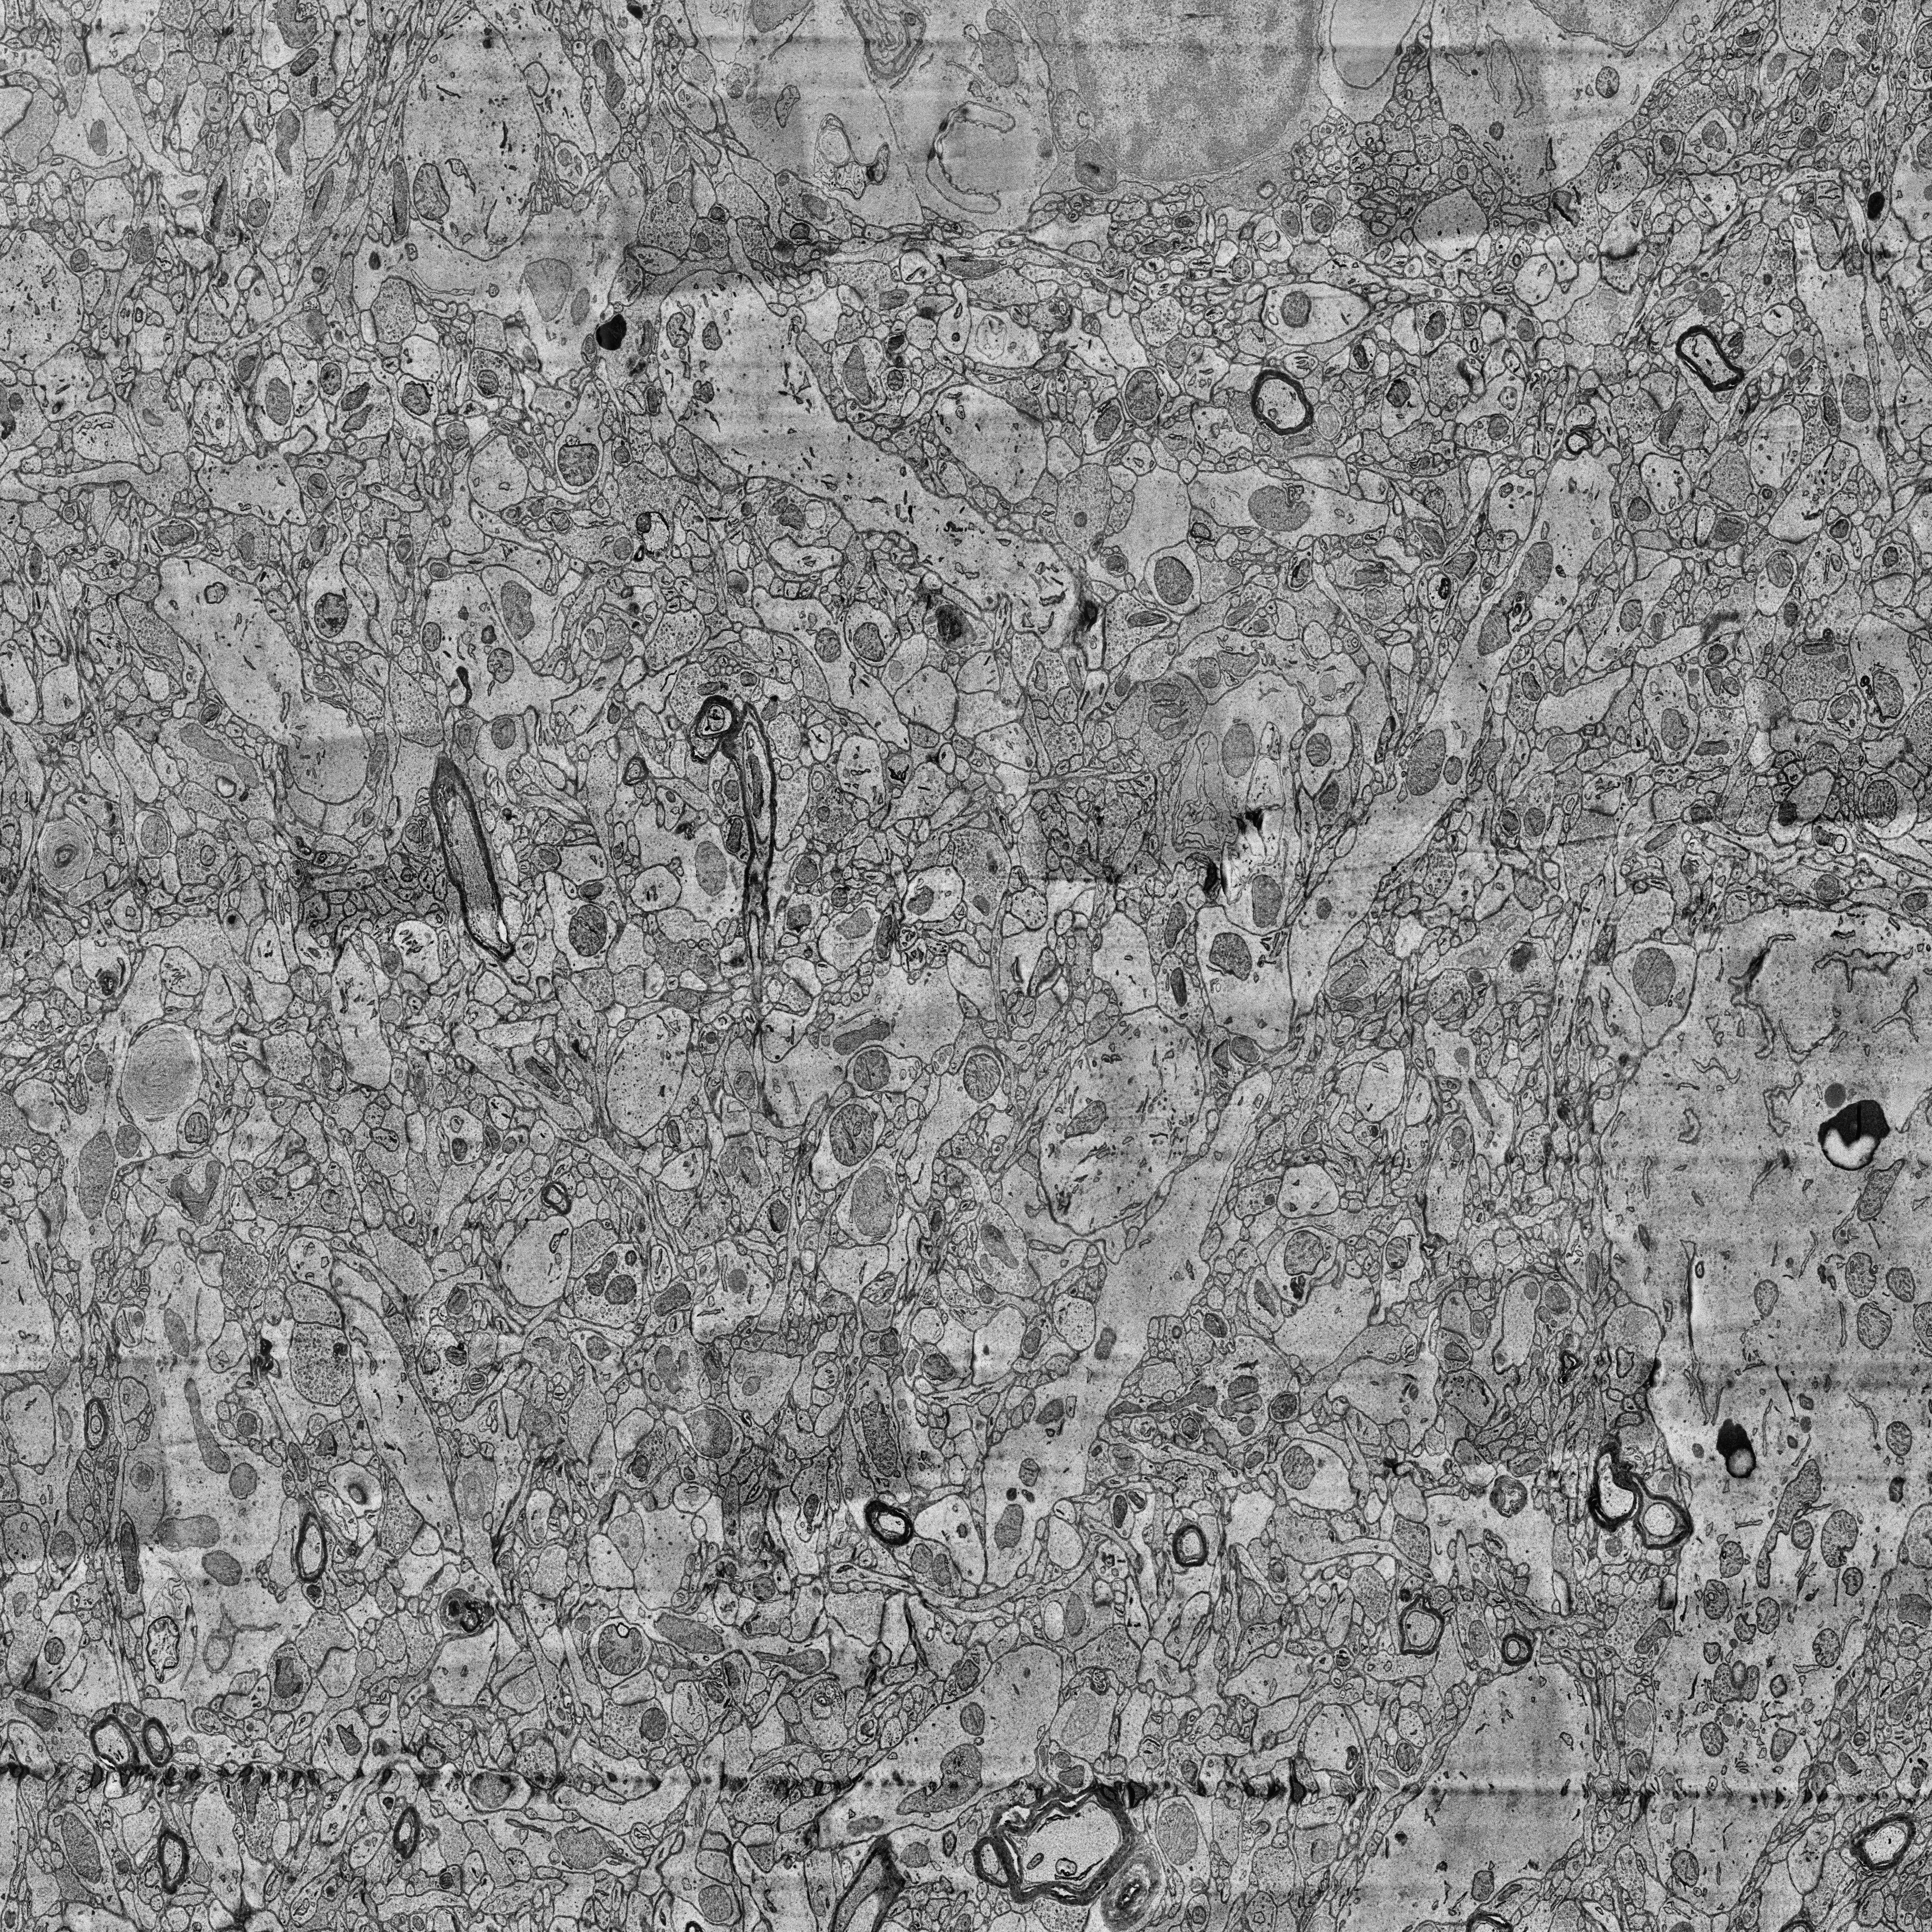
Electron microscopy slice of human cortex tissue
Slice depth (z): 177
Mitochondria instances in slice: 486